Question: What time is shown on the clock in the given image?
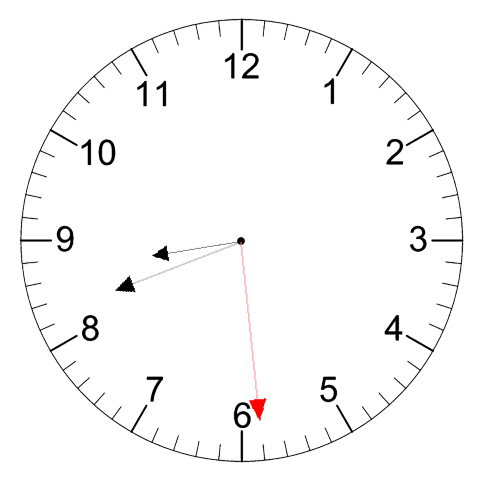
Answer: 08:41:29